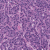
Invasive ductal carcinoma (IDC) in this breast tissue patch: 1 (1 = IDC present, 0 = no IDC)